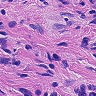
Metastatic tissue present: no